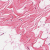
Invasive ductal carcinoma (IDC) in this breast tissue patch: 0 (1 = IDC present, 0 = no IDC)